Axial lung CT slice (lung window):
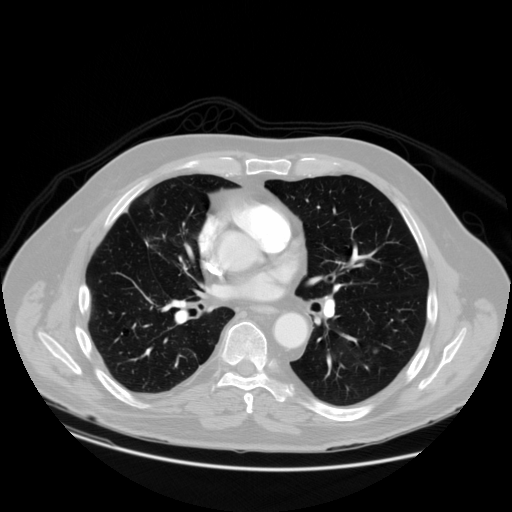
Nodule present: yes
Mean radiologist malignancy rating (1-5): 2